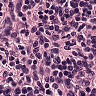
Metastatic tissue present: no